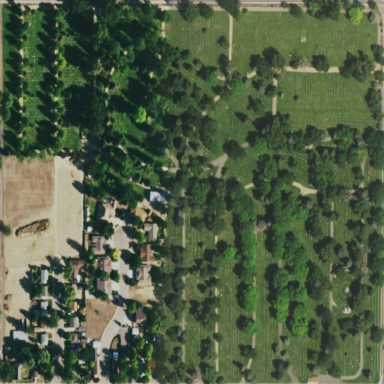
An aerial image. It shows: Cemetery.